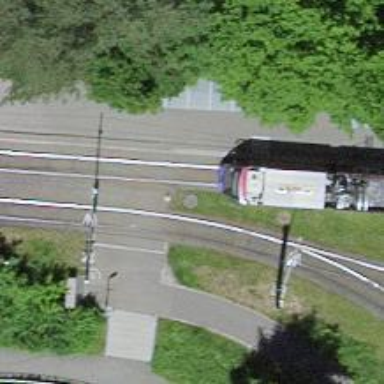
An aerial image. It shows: Tram stop with public transport stop position for trams.